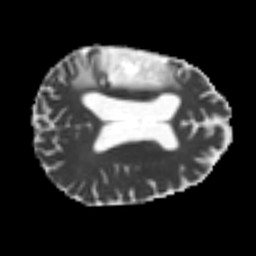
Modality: MD
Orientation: axial
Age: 65
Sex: male
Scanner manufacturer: siemens
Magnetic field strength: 3 T
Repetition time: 4.987 s
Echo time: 0.0792 s